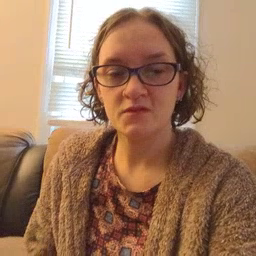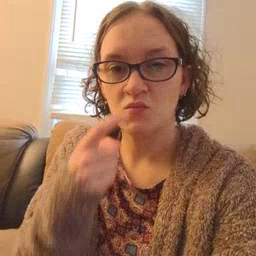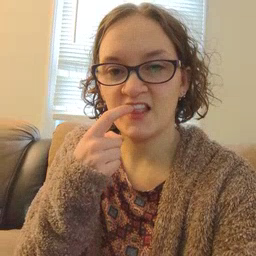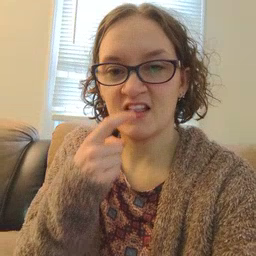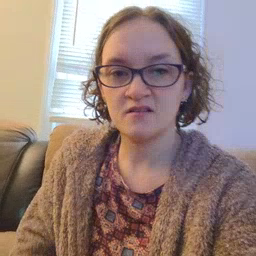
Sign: tooth